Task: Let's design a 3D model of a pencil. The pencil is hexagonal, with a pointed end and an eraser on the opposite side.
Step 37:
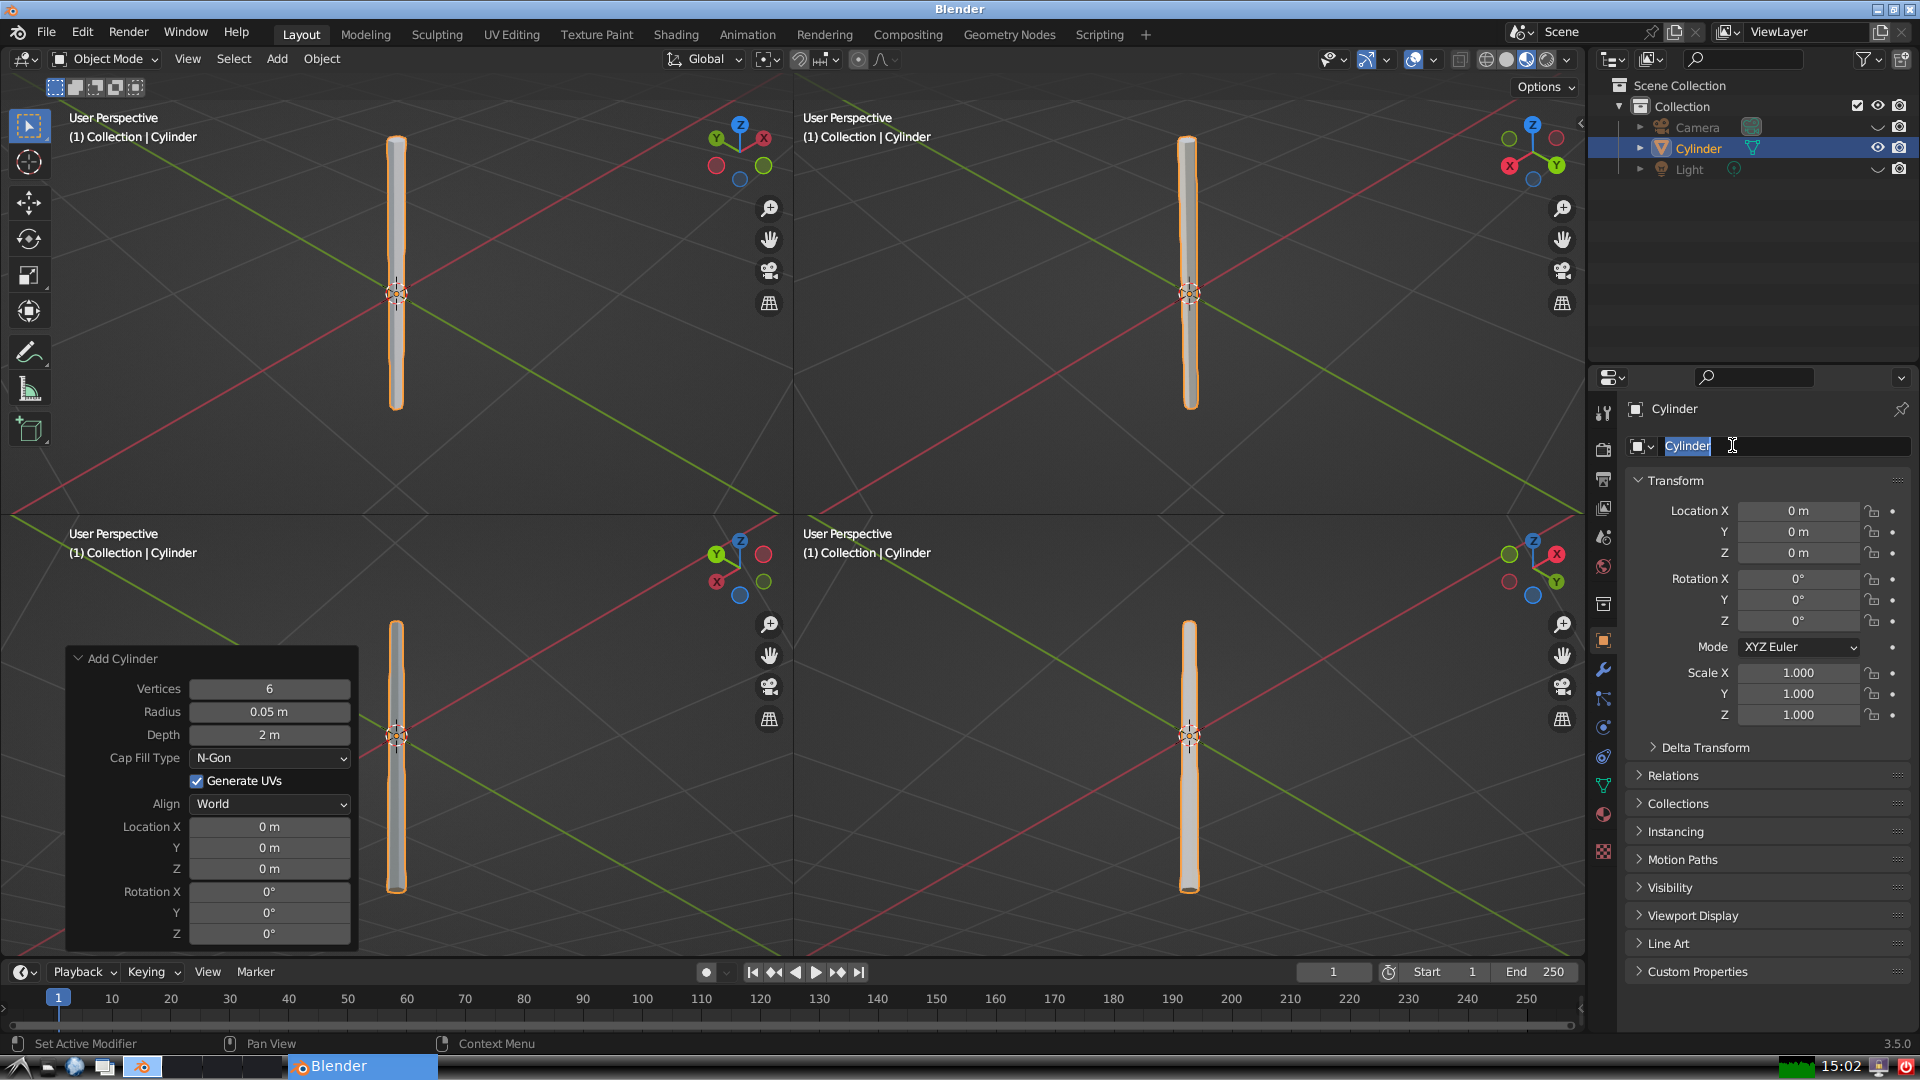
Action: input_text: n_Pencil Body